Question: i want to open a dialog box on click on text, like if i click on android a dialog box must open and all discription is given about android in that dialog box, same as that i want it for my app, so what shoul i do, please help,
thanks in advance......
this is my code for 'dialog box' :
'''
public void webapp(View V)
{
final Dialog dialog = new Dialog(Aboutus.this);
dialog.setContentView(R.layout.activity_web_app);
dialog.setTitle("WebApp");
tvaboutwebapp=(TextView)dialog.findViewById(R.id.tvaboutwebapp);
// Set On ClickListener
tvaboutwebapp.setOnClickListener(new View.OnClickListener() {
public void onClick(View v) {
}
});
dialog.show();
}
'''

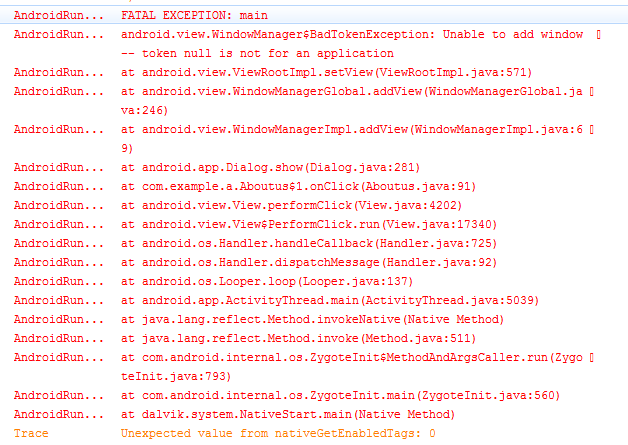
Answer: You call 'dialog.show();' outside 'OnClickListener(..)'.
Your code should be like this.
'''
tvaboutwebapp.setOnClickListener(new View.OnClickListener() {
public void onClick(View v) {
dialog.show();
}
});
'''